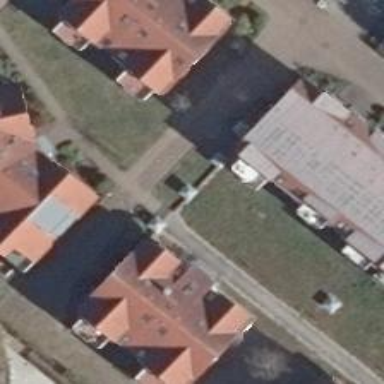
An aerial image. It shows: Living street.